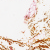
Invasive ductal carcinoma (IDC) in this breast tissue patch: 0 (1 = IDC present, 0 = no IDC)